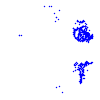
Particle: proton